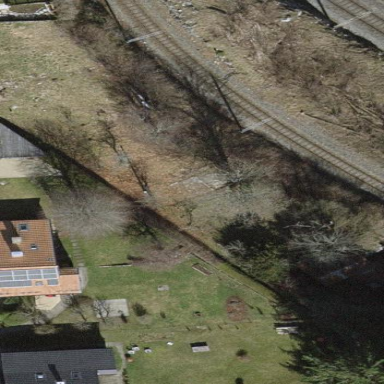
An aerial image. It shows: Residential garden.